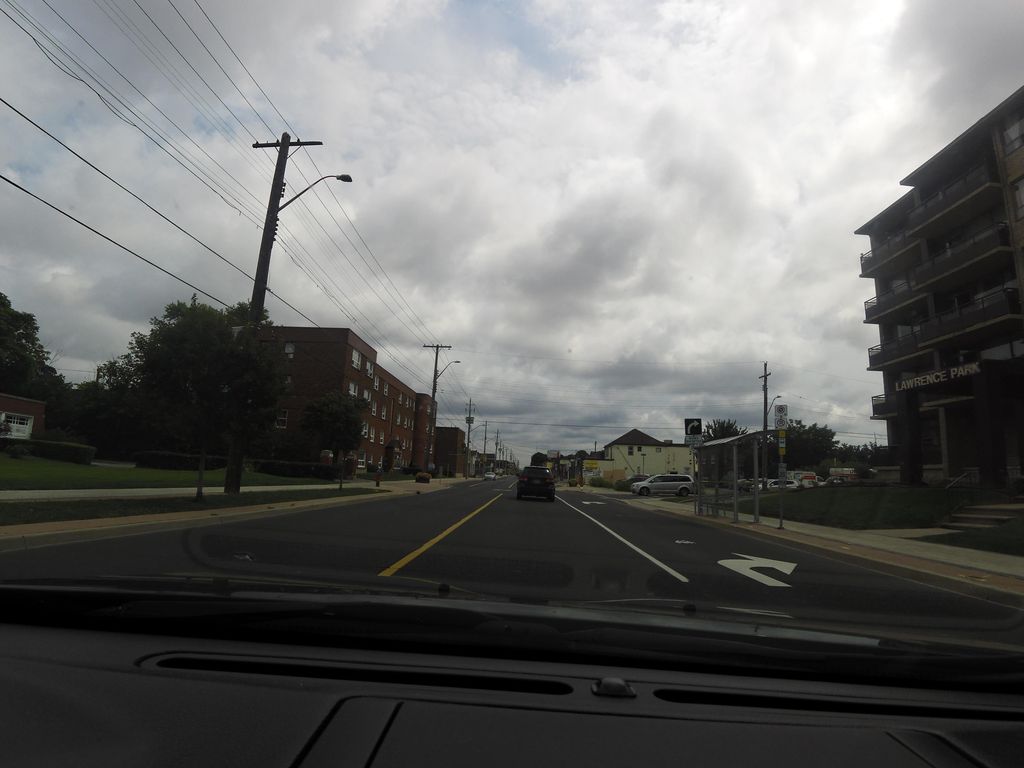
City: hamilton